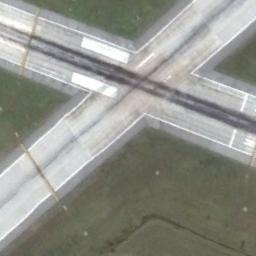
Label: runway